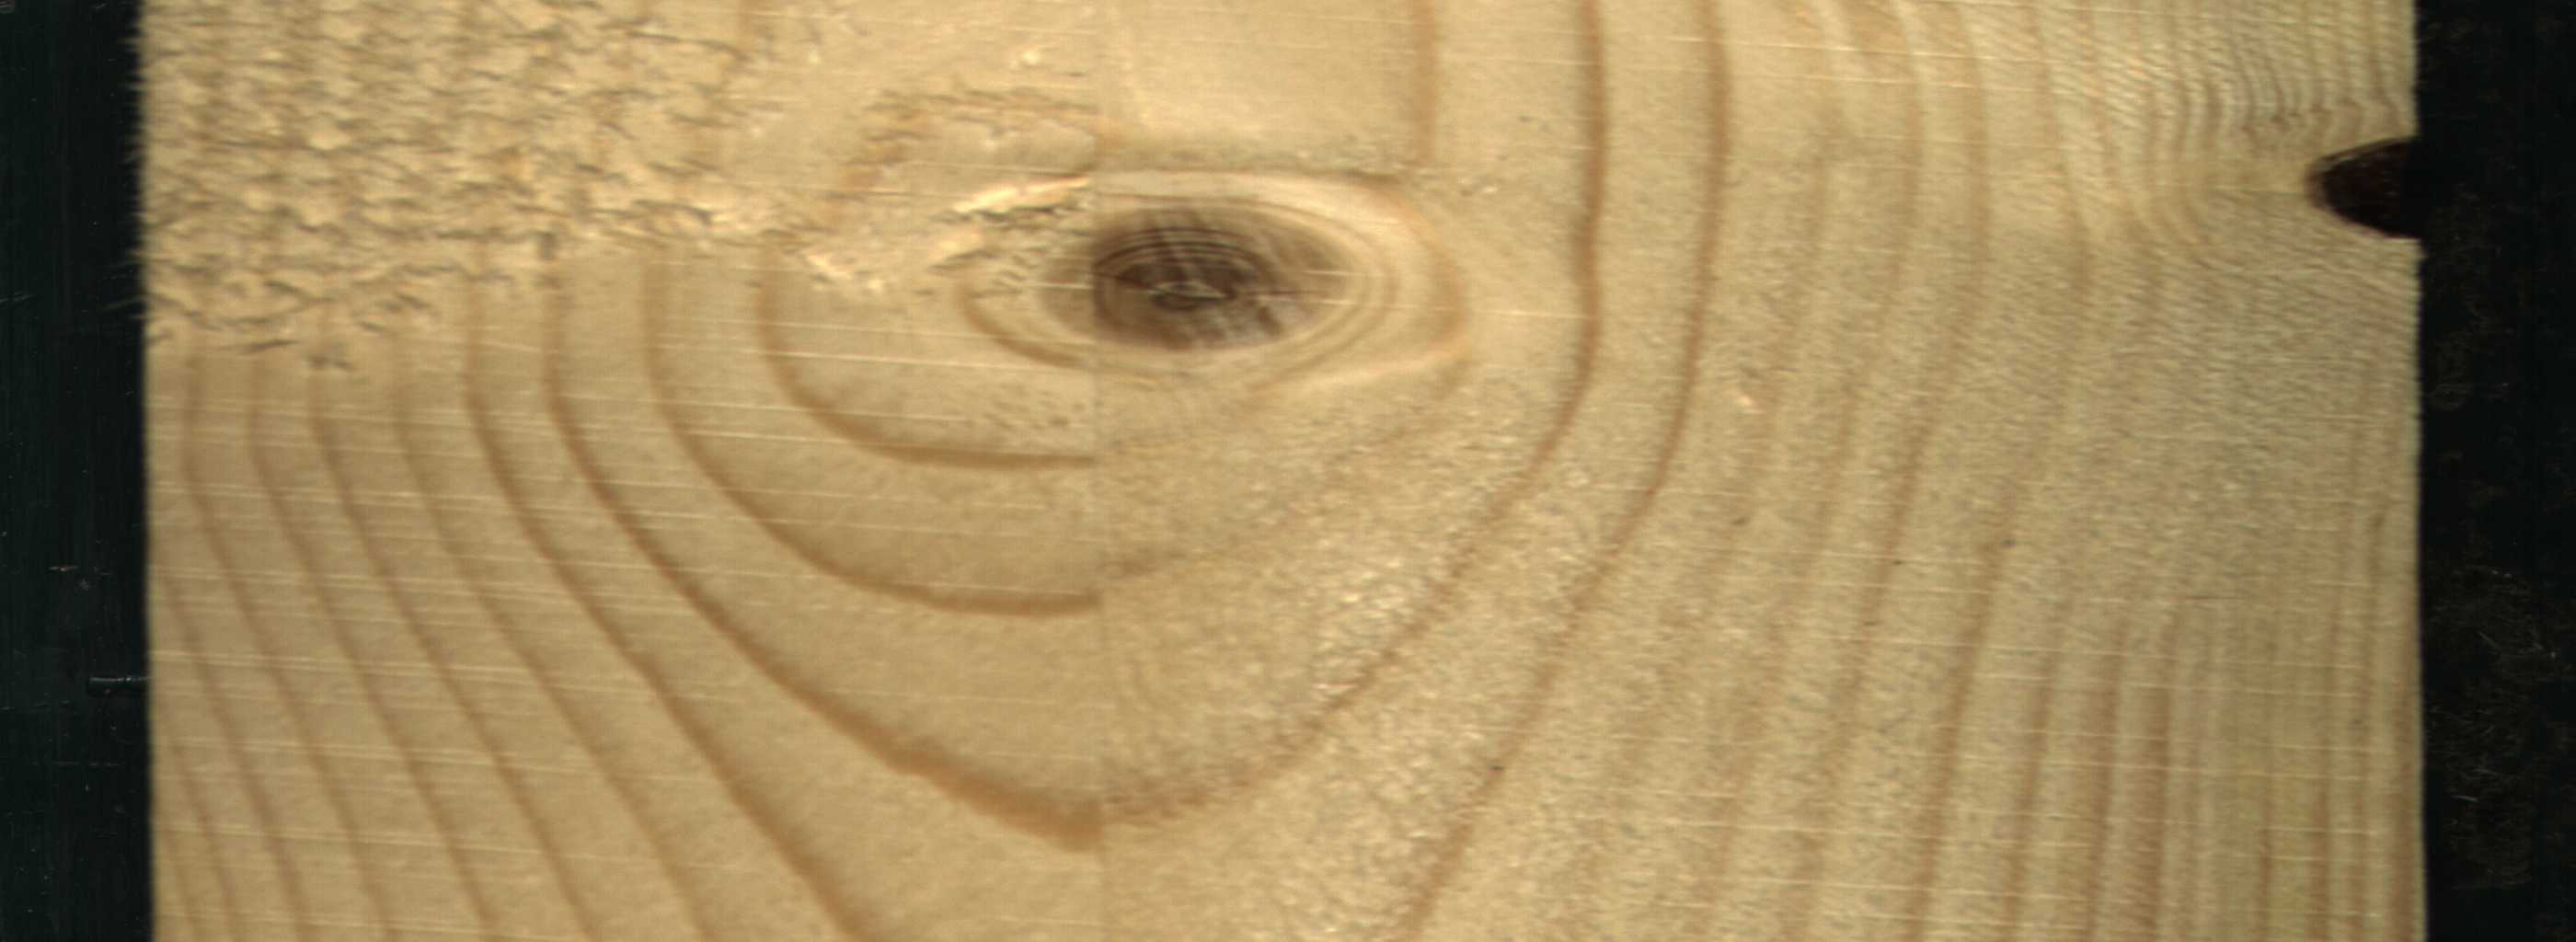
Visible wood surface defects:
Knot_missing
Live_Knot